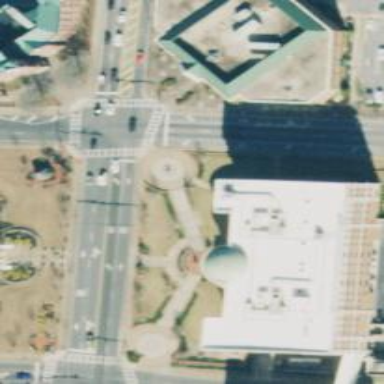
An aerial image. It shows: Public building that serves as courthouse.